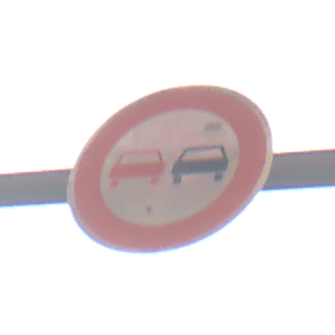
Verkehrszeichen: Ueberholverbot
Umgebung: Outdoor, Urban
Tageszeit: MorningAfternoon
Wetter: Clear
Licht: Natural
Jahreszeit: NotSpecified
Kontrast: HighContrast